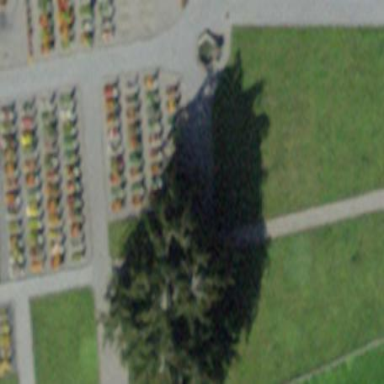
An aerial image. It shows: Cemetery.